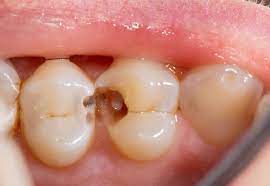
Condition: Caries